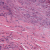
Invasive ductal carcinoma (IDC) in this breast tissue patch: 1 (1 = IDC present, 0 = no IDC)